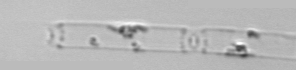
Label: Cerataulina_pelagica